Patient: sex F, age 75
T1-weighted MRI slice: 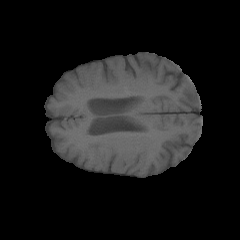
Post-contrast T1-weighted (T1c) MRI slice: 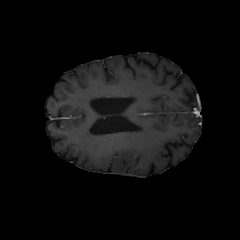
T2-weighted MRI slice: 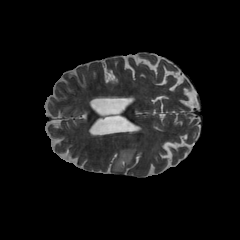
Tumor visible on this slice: yes
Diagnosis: Astrocytoma, IDH-wildtype
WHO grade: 3